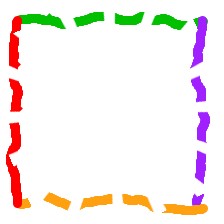
Shape: square